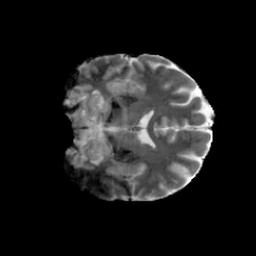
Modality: MD
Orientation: coronal
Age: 30
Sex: female
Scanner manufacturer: siemens
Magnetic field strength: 6.98 T
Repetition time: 7.776 s
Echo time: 0.076 s